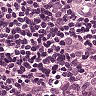
Metastatic tissue present: yes